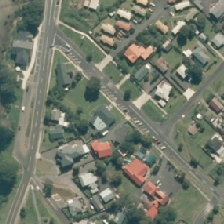
Land cover: urban_build_up